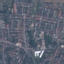
Land use / land cover: Residential